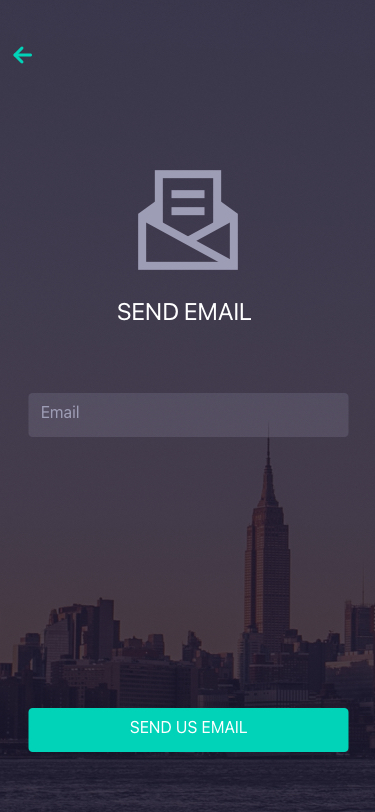
Text in this UI design:
Email
SEND US EMAIL
SEND EMAIL